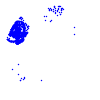
Particle: kaon